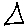
Label: triangle